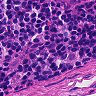
Metastatic tissue present: no